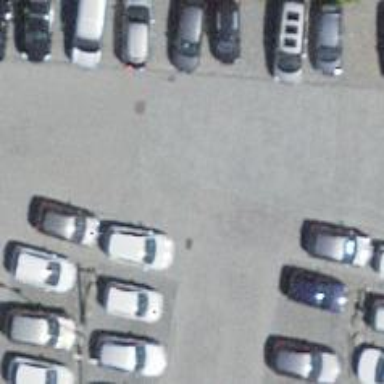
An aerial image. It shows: Road serving as parking aisle.